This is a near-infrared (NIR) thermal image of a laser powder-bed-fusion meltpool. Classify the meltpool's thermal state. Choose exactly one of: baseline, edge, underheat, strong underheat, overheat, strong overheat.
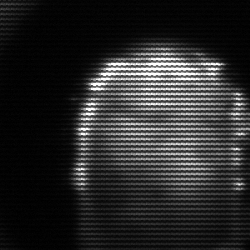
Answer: baseline